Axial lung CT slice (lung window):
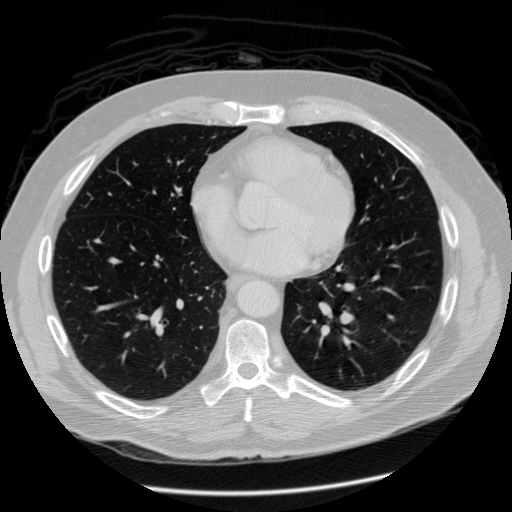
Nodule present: no